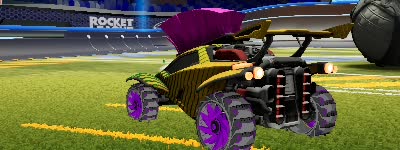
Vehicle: octane